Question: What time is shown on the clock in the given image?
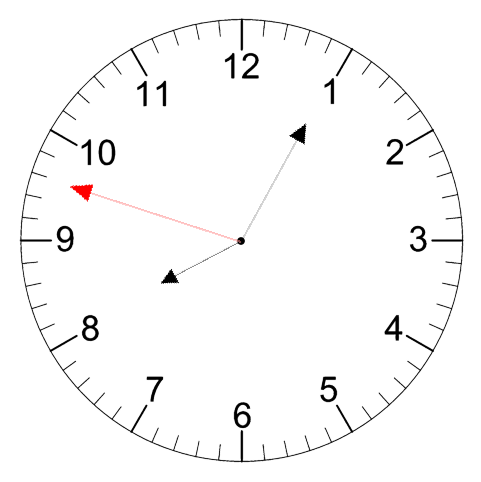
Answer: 08:04:48